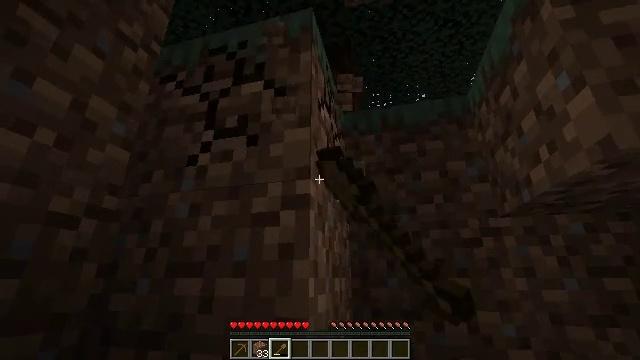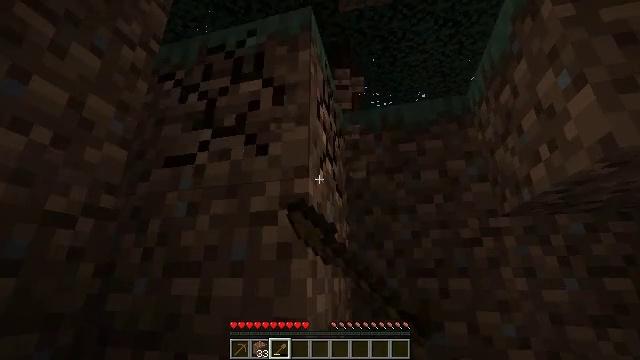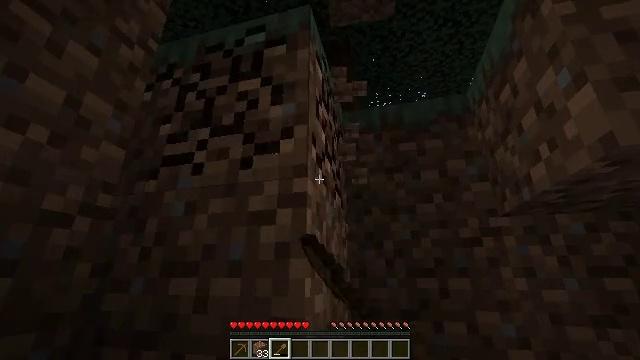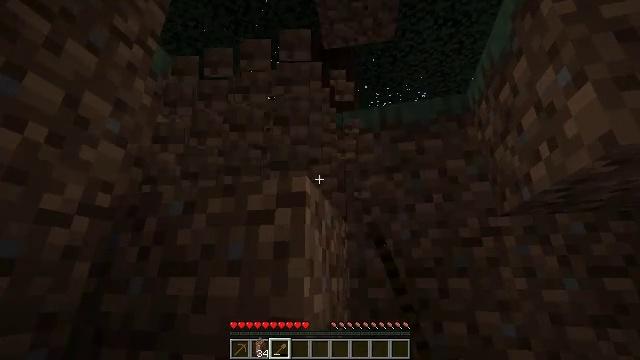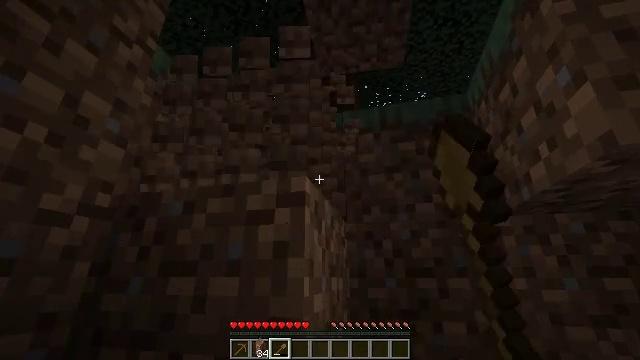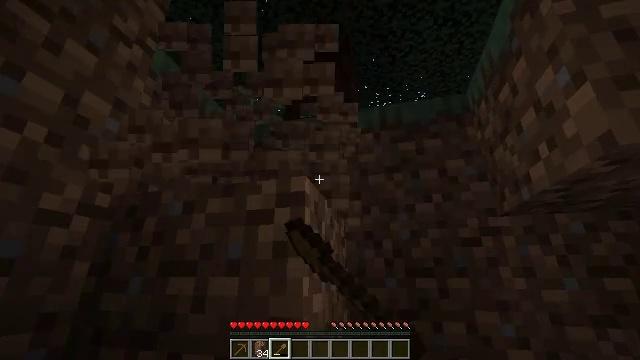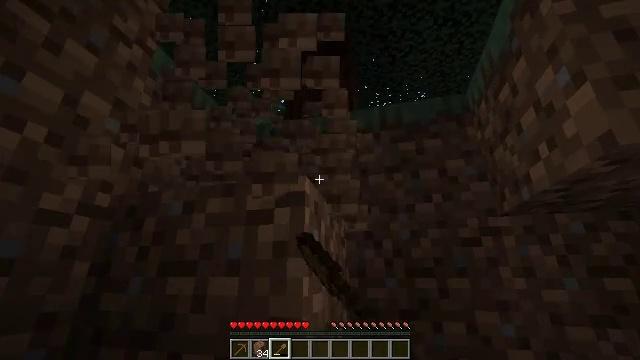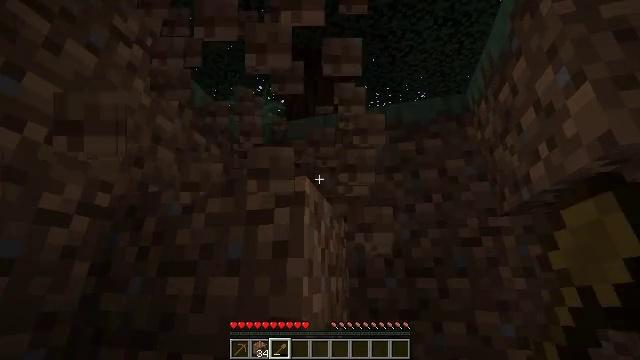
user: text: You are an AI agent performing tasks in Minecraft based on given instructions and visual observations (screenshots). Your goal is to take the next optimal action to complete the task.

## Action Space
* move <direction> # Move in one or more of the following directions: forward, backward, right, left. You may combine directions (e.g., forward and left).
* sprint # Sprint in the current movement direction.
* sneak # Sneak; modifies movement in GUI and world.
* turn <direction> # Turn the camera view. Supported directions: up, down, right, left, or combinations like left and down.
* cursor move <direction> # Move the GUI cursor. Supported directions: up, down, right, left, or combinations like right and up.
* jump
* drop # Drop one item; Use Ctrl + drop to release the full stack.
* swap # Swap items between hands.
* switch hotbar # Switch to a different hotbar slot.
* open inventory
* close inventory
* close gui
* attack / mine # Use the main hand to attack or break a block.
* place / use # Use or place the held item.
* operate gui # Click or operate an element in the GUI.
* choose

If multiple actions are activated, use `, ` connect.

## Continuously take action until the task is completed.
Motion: motion action
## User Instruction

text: Harvest grass block to clear the area.
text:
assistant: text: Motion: attack / mine
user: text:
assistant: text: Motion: attack / mine
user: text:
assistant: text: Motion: attack / mine
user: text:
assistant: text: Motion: attack / mine
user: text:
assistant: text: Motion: attack / mine
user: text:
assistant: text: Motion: attack / mine
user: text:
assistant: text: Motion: attack / mine
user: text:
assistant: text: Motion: attack / mine